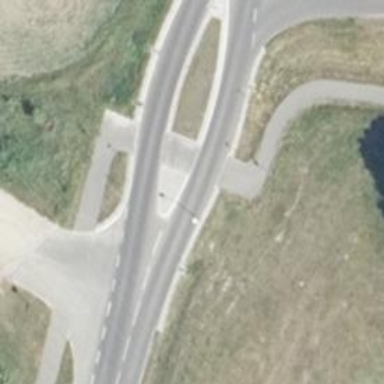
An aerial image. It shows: Secondary road with traffic calming island.